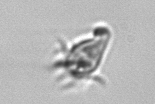
Label: Paratontonia_gracillima